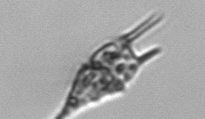
Label: Tripos_lineatus